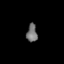
Tissue: lung
Cell type: Epithelial cells
Senescence score: 0.2198
Nuclear area (px): 185
Mean DAPI intensity: 114.016